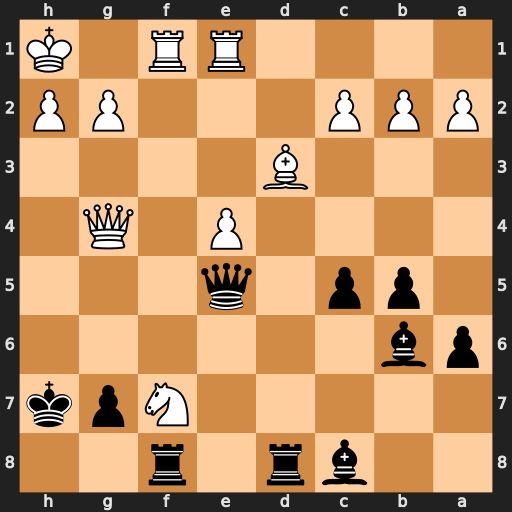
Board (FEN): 2br1r2/5Npk/pb6/1pp1q3/4P1Q1/3B4/PPP3PP/4RR1K
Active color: b
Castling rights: -
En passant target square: -
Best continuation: Rxf7 Qh4+ Kg8 Rxf7 Kxf7